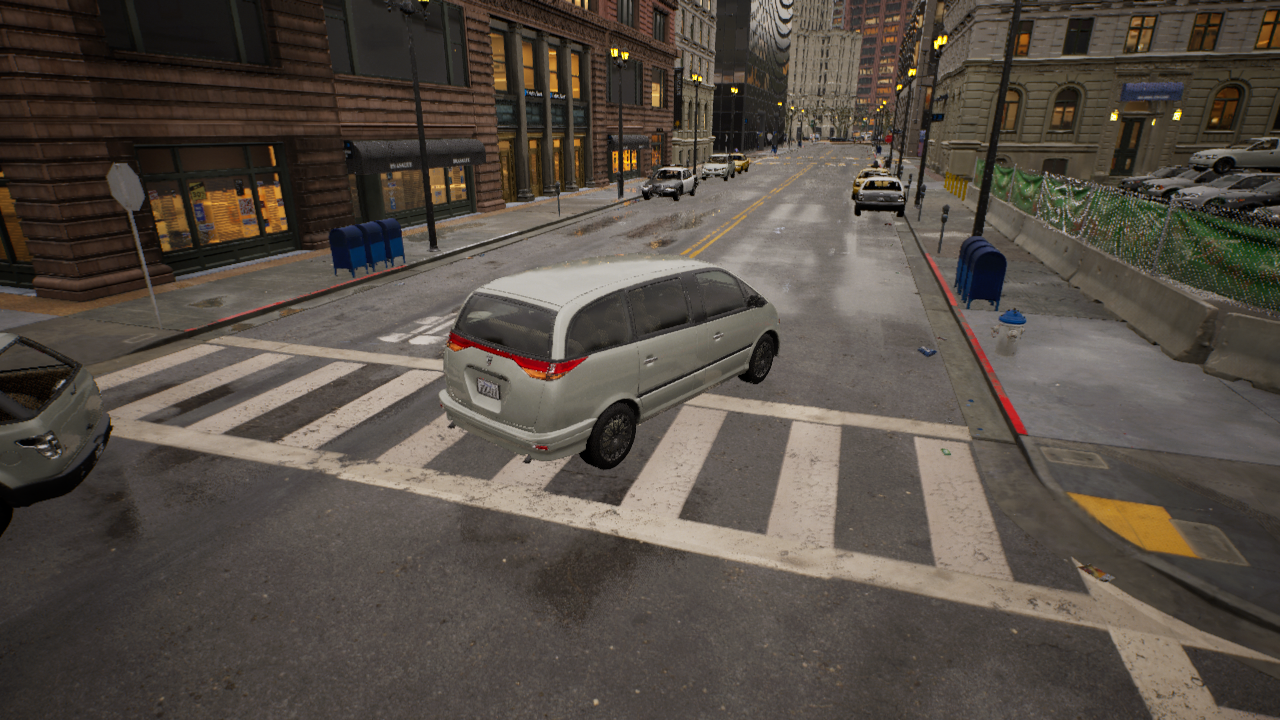
Venue: intersection
Lighting: golden hour
Vehicle rig: minivan